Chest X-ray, AP view. Patient: 45 years old, sex F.
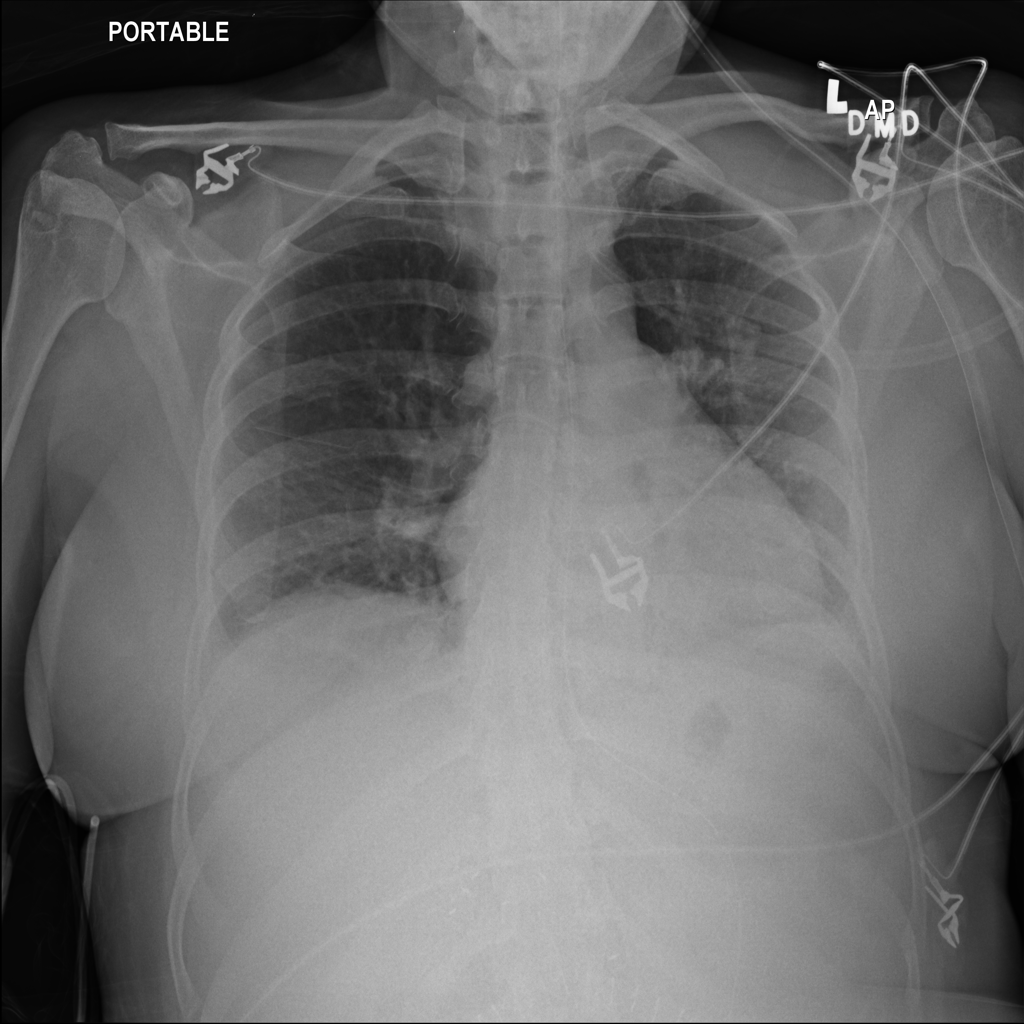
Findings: No Finding